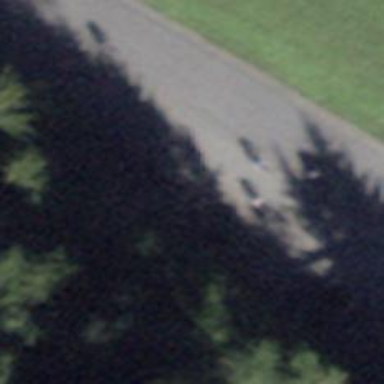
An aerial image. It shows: Asphalt track with grade1 surface.